Question: I got Spring Java Config style configuration with 2 datasources:
'''
@Configuration
@EnableTransactionManagement
public class DBConfig {
// main db
@Bean
public DataSource dataSource() {
return new EmbeddedDatabaseBuilder()
.setType(EmbeddedDatabaseType.HSQL)
.addScript("classpath:schema.sql")
.addScript("classpath:data.sql")
.build();
}
//db for test
@Bean(name = "testDataSource")
public DataSource testDataSource() {
return new EmbeddedDatabaseBuilder()
.setType(EmbeddedDatabaseType.HSQL)
.addScript("classpath:schema.sql")
.addScript("classpath:test-data.sql")
.build();
}
@Bean
public JdbcTemplate jdbcTemplate(){
return new JdbcTemplate(dataSource());
}
'''
But when I autowire that datasources in my Test class and run him: i got the same result:
'''
@RunWith(SpringJUnit4ClassRunner.class)
@ContextConfiguration(classes = DBConfig.class)
@Transactional
public class JdbcTest {
@Autowired
private JdbcTemplate jdbcTemplate;
@Autowired
@Qualifier("testDataSource")
private DataSource testDataSource;
@Test
public void findRealDb() {
String rowCount = jdbcTemplate.queryForObject("select message from messages", String.class);
System.out.println("real db " + rowCount);
}
@Test
public void findTestDb() {
String rowCount = (new JdbcTemplate(testDataSource).queryForObject("select message from messages", String.class));
System.out.println("test db " + rowCount);
}
}
'''
So as result method findTestDb() logs same rowCount string as findRealDb() , but as you see them use different datasources to build jdbcTemplate.

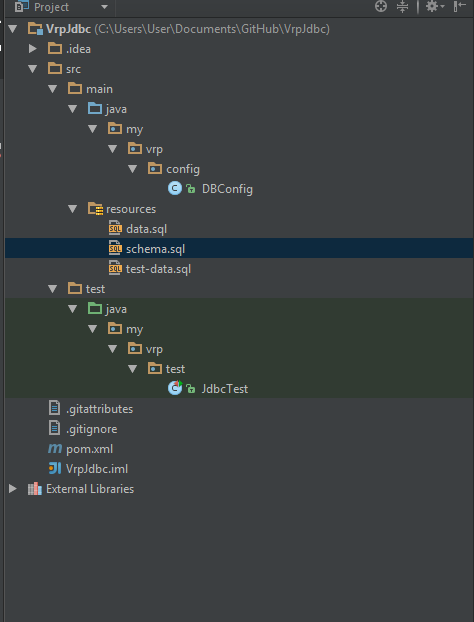
Answer: The test code will be autowiring by type. I'm surprised you don't get a non-unique bean exception.
The trouble is you have two beans, one of which is qualified and one of which isn't.
You are much better off using Spring profiles and assigning the test datasource to a test profile and the production datasource to a default profile, then setting the active profile for your test case to be test.
Here's an example:
<URL>
note that you can put the @Profile annotation on an individual bean or a configuration class.